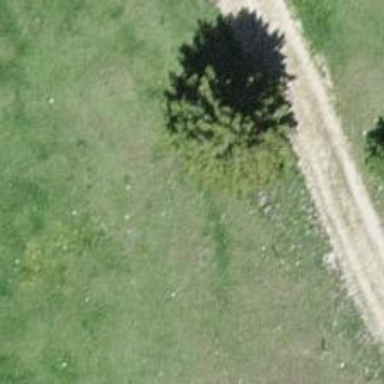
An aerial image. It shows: Needle-leaved tree in natural setting.